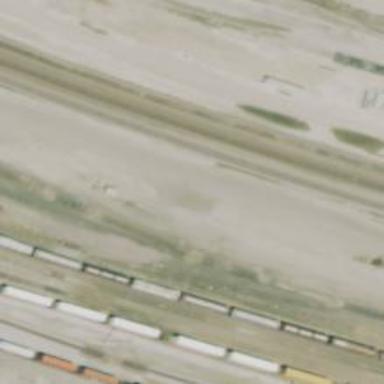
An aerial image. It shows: Railway yard.